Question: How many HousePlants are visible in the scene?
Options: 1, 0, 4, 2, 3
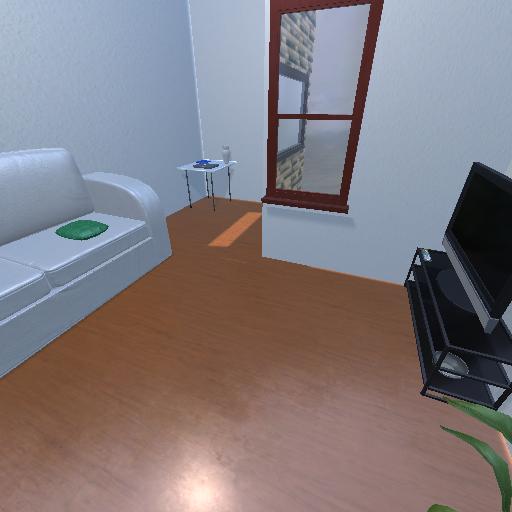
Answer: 1